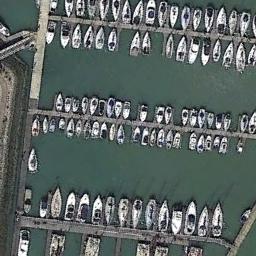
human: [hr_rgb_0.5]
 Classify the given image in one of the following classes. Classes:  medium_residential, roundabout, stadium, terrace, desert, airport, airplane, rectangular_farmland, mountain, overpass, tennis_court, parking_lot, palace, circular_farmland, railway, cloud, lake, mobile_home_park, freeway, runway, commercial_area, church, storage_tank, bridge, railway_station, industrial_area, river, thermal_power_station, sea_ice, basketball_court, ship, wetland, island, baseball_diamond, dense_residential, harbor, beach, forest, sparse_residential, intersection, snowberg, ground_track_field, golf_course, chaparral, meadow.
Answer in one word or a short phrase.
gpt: harbor